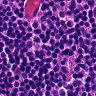
Metastatic tissue present: no